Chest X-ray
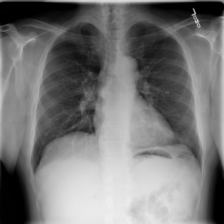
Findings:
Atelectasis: negative
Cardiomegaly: negative
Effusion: negative
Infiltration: negative
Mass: negative
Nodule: positive
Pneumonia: negative
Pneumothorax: negative
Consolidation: negative
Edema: negative
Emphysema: negative
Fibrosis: negative
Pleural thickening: positive
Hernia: negative